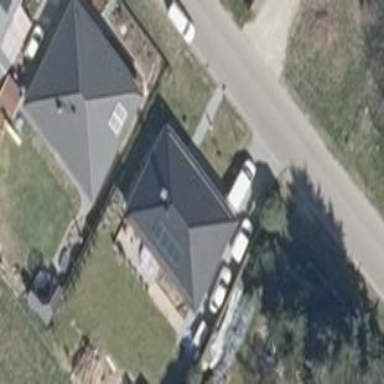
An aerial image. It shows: Hipped roof house.